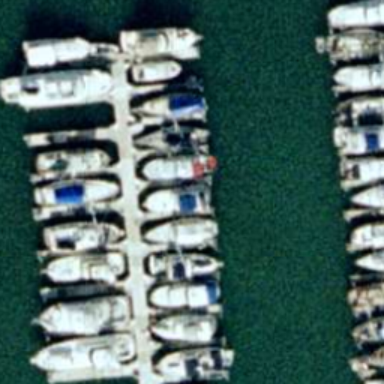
Lots of boats docked in lines at the harbor .